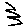
Label: zigzag